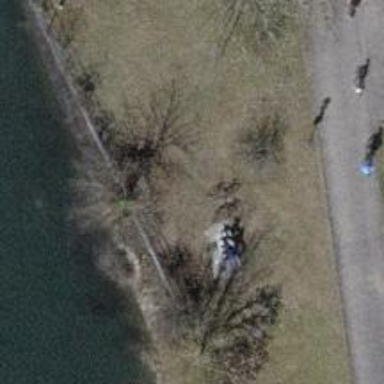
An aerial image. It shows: Brown bench.